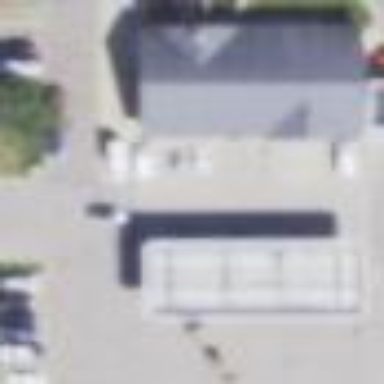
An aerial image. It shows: Parking area with surface.